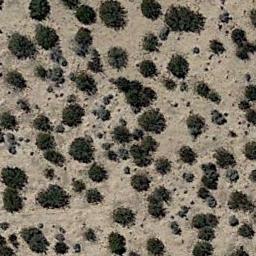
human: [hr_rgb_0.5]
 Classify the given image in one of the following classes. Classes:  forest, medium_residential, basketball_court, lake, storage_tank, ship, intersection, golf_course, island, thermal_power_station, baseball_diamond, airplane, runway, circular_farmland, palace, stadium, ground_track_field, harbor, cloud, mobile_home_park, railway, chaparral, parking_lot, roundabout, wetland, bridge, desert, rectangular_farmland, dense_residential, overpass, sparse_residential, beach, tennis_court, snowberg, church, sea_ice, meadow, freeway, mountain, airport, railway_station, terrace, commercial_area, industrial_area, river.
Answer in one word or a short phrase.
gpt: chaparral